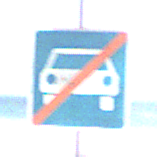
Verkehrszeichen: EndeKraftfahrstrasse
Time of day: Midday
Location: Outdoor (Nature)
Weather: PartlyCloudy
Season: NotSpecified
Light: Natural